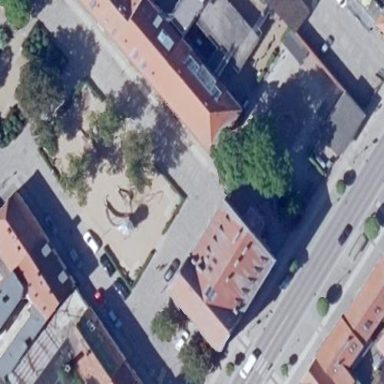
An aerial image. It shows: Playground with gravel surface.